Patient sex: M
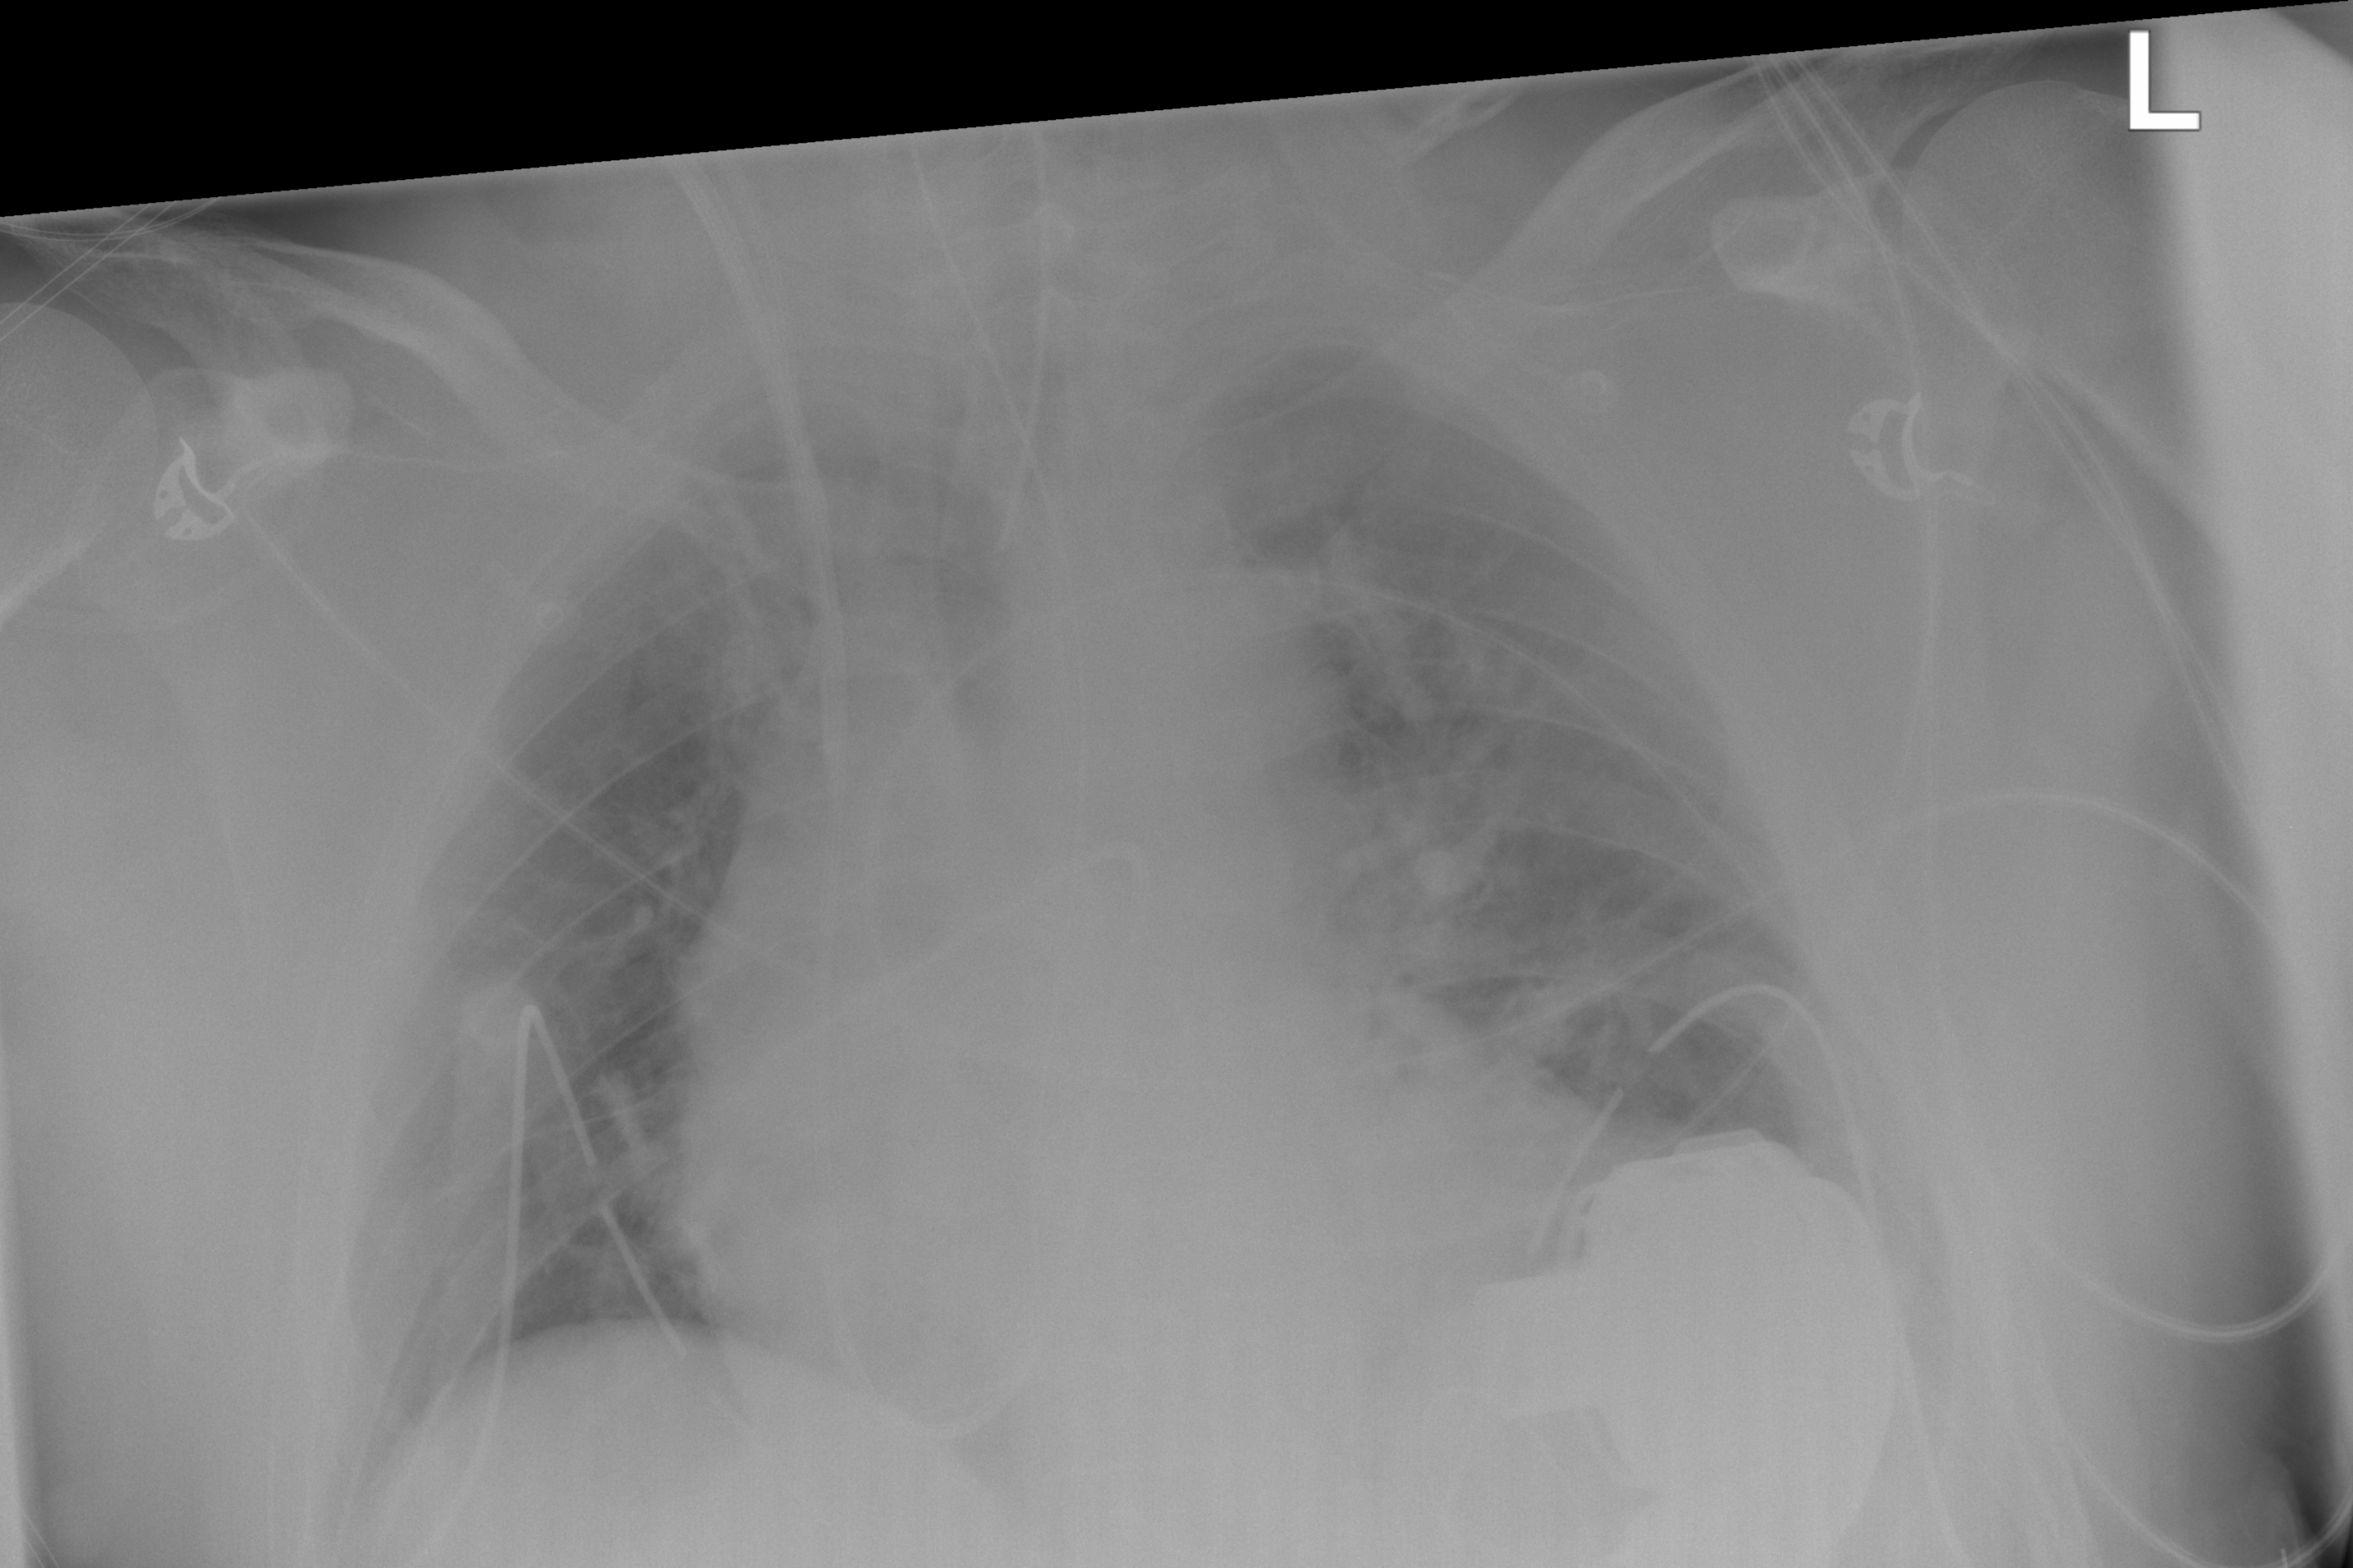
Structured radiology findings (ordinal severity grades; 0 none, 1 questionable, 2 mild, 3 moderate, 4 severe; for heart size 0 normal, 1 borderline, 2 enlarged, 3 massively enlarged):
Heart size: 2
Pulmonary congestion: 2
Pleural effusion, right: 0
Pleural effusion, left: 0
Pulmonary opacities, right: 0
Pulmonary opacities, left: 0
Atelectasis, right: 0
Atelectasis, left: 0